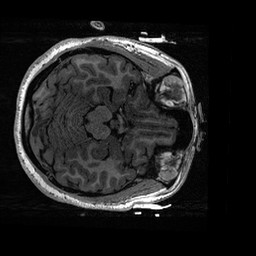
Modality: T1w
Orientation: axial
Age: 20
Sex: female
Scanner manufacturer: ge
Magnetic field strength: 3 T
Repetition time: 0.006952 s
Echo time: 0.00292 s